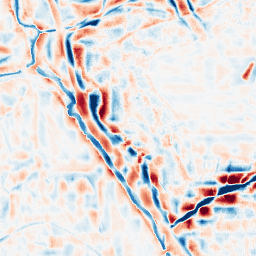
Category: wavelet
Decomposition family: wavelet_reverse_biorthogonal
Decomposition parameters: wavelet: rbio5.5
level: 4
Upsampling method: fft_zeropad
Upsampling parameters: scale: 8
Upsampling scale: 8